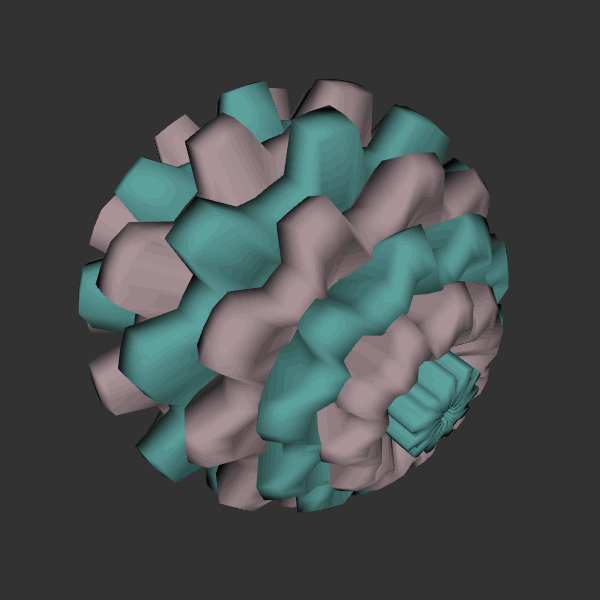
Background: dark